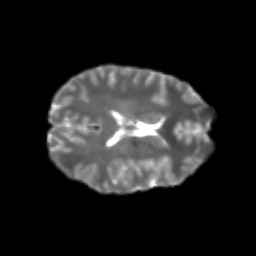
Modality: T2w
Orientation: axial
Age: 20
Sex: female
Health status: healthy
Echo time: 0.074 s